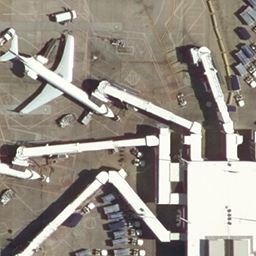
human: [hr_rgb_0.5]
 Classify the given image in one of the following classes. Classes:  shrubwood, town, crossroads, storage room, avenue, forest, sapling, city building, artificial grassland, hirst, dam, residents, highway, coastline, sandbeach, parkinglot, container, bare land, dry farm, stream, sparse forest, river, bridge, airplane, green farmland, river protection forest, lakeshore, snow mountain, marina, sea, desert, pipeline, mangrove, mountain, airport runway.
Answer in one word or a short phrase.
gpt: airplane